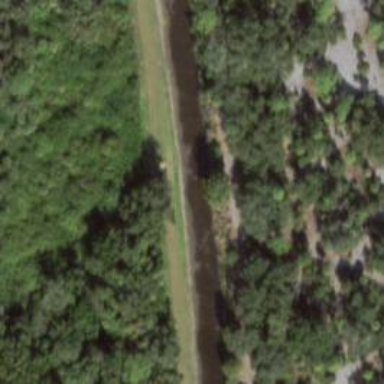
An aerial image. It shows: Abandoned railway bridge.